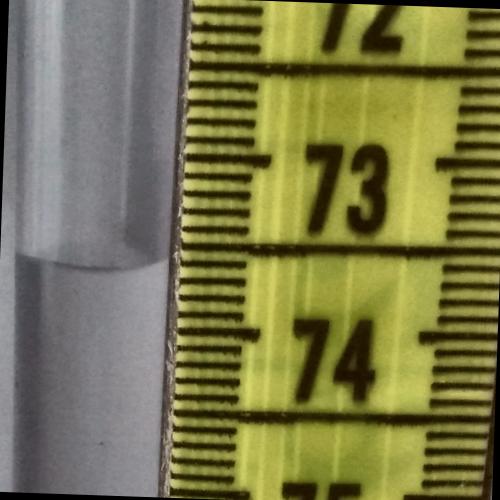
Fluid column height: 73.6 cm